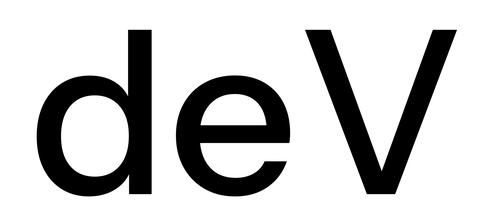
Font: InstrumentSans_Medium